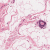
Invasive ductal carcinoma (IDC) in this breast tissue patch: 0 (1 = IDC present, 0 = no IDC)